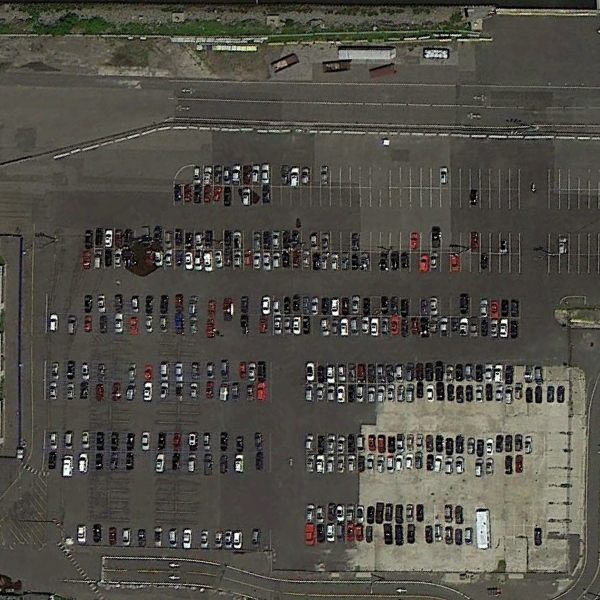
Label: Parking